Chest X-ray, PA view. Patient: 32 years old, sex F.
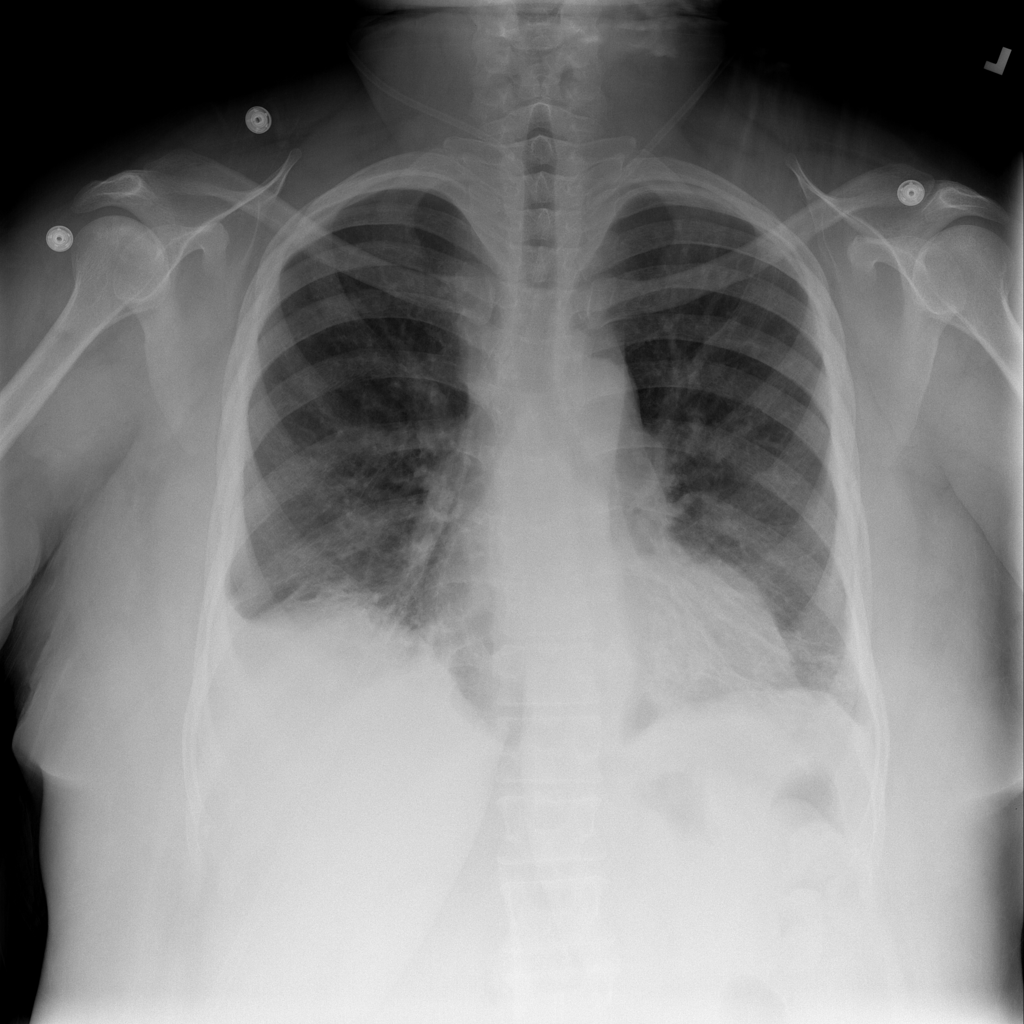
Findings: Effusion